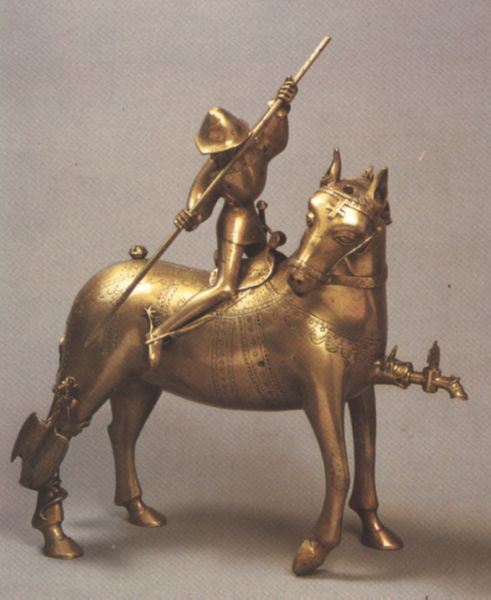
Titel: Acquamanile mit dem hl. Georg, der den Drachen tötet
Institution: Florenz, Bargello
Schlagwörter: mann, wasser, hut, gold, brunnen, pferd, reiter, skulptur, statue, hufe, sattel, zaumzeug, stab, lanze, plastik, messing, fuss, kreuz, schwert, helm, rüstung, hufen, wasserhahn, heiliger, hahn, kunsthandwerk, drache, trinkgefäss, georg, brunnenfigur